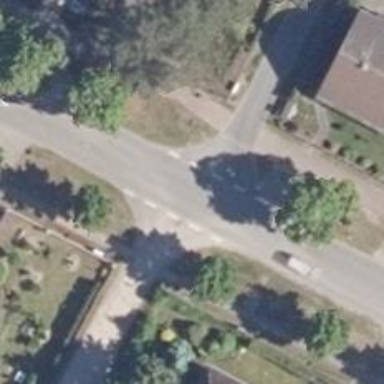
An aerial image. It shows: Residential road with compacted surface.